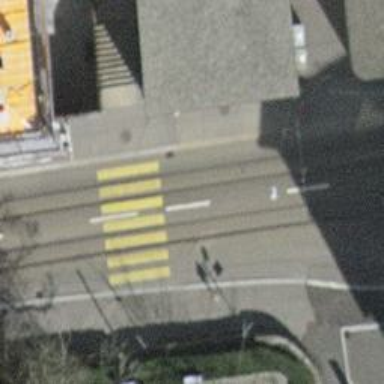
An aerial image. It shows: Tram crossing on the railway.